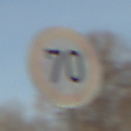
Verkehrszeichen: Geschwindigkeit70
Umgebung: Outdoor, Suburban
Tageszeit: MorningAfternoon
Wetter: PartlyCloudy
Licht: Natural
Jahreszeit: NotSpecified
Kontrast: HighContrast